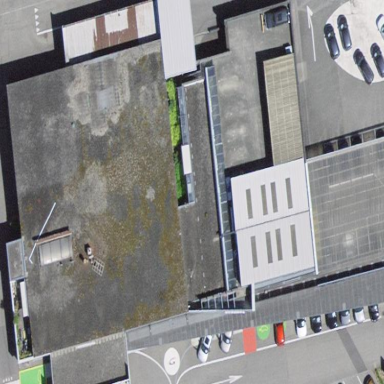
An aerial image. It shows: Car shop building.